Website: home-depot
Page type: customer-info-address
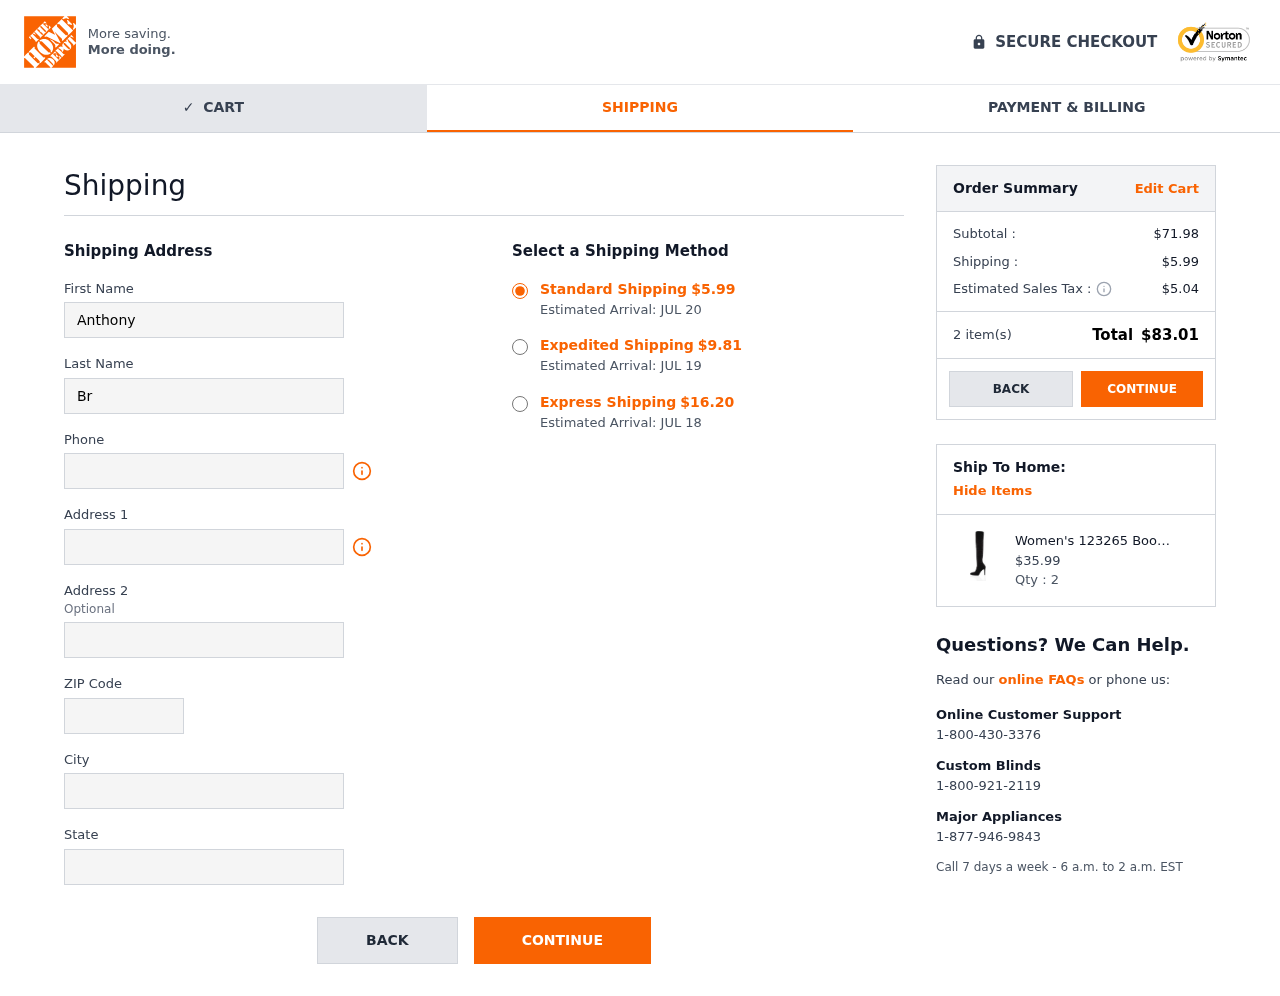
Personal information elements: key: PII_CITY
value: South Andrea
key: PII_FIRSTNAME
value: Anthony
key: PII_LASTNAME
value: Bradley
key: PII_PHONE
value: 5046849983
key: PII_POSTCODE
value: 87913
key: PII_STATE
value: Arizona
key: PII_STREET
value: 165 Barnes Stream
Product elements: key: PRODUCT1_NAME
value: Women's 123265 Boots, Black, 7 UK
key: PRODUCT1_PRICE
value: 35.99
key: PRODUCT1_QUANTITY
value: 2
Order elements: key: ORDER_SHIPPING_COST
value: $5.99
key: ORDER_DELIVERY_DATE
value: Estimated Arrival: JUL 20
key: ORDER_SHIPPING_COST_EXPEDITED
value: $9.81
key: ORDER_DELIVERY_DATE_EXPEDITED
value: Estimated Arrival: JUL 19
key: ORDER_SHIPPING_COST_EXPRESS
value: $16.20
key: ORDER_DELIVERY_DATE_EXPRESS
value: Estimated Arrival: JUL 18
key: ORDER_SUBTOTAL
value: $71.98
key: ORDER_TAX
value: $5.04
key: ORDER_NUM_ITEMS
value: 2 item(s)
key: ORDER_TOTAL
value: $83.01